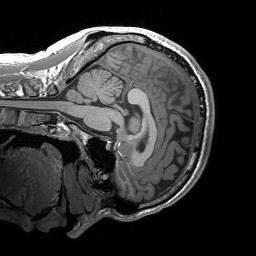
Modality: T1w
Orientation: sagittal
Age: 25